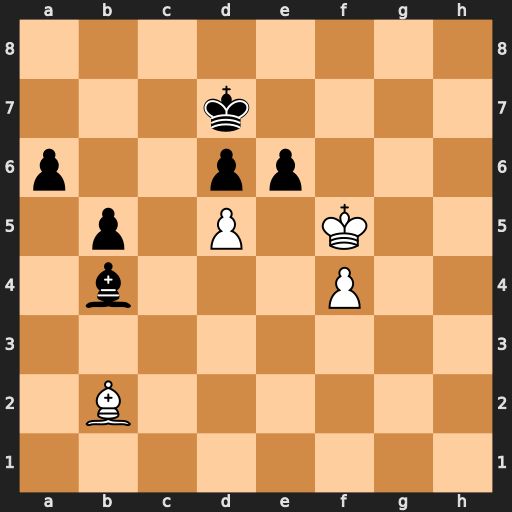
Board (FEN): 8/3k4/p2pp3/1p1P1K2/1b3P2/8/1B6/8
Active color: w
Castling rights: -
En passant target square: -
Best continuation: dxe6+ Ke7 Bf6+ Kf8 Kg6